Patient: sex F, age 34
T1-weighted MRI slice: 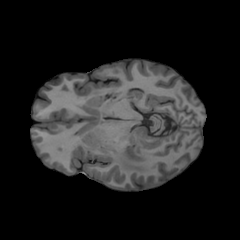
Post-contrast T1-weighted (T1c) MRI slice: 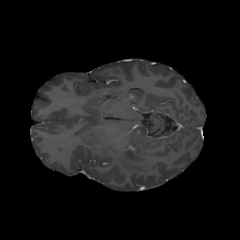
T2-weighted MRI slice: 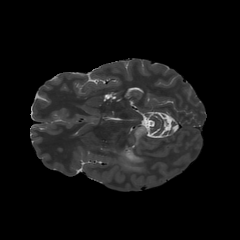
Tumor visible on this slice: yes
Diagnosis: Astrocytoma, IDH-mutant
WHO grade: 3